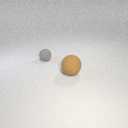
small gray rubber sphere behind large brown rubber sphere